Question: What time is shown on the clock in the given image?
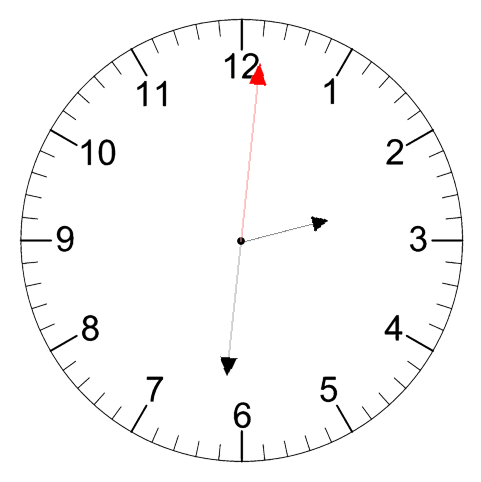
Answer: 02:31:01